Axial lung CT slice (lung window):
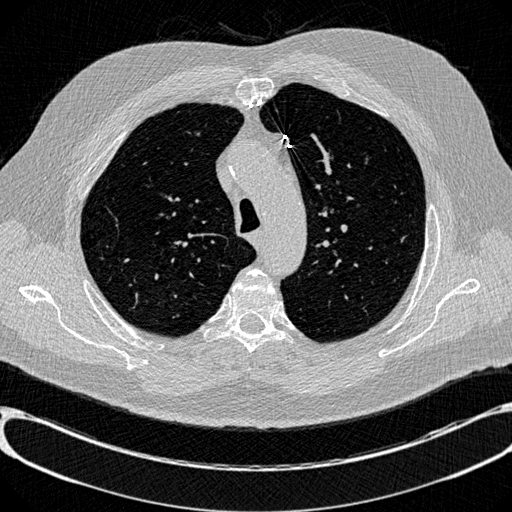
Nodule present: no